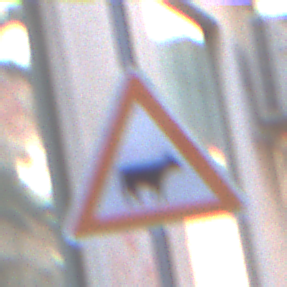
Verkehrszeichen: ViehtriebLinks
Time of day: MorningAfternoon
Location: Outdoor (Urban)
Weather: PartlyCloudy
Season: NotSpecified
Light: Natural